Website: bh-photo
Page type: address-validator
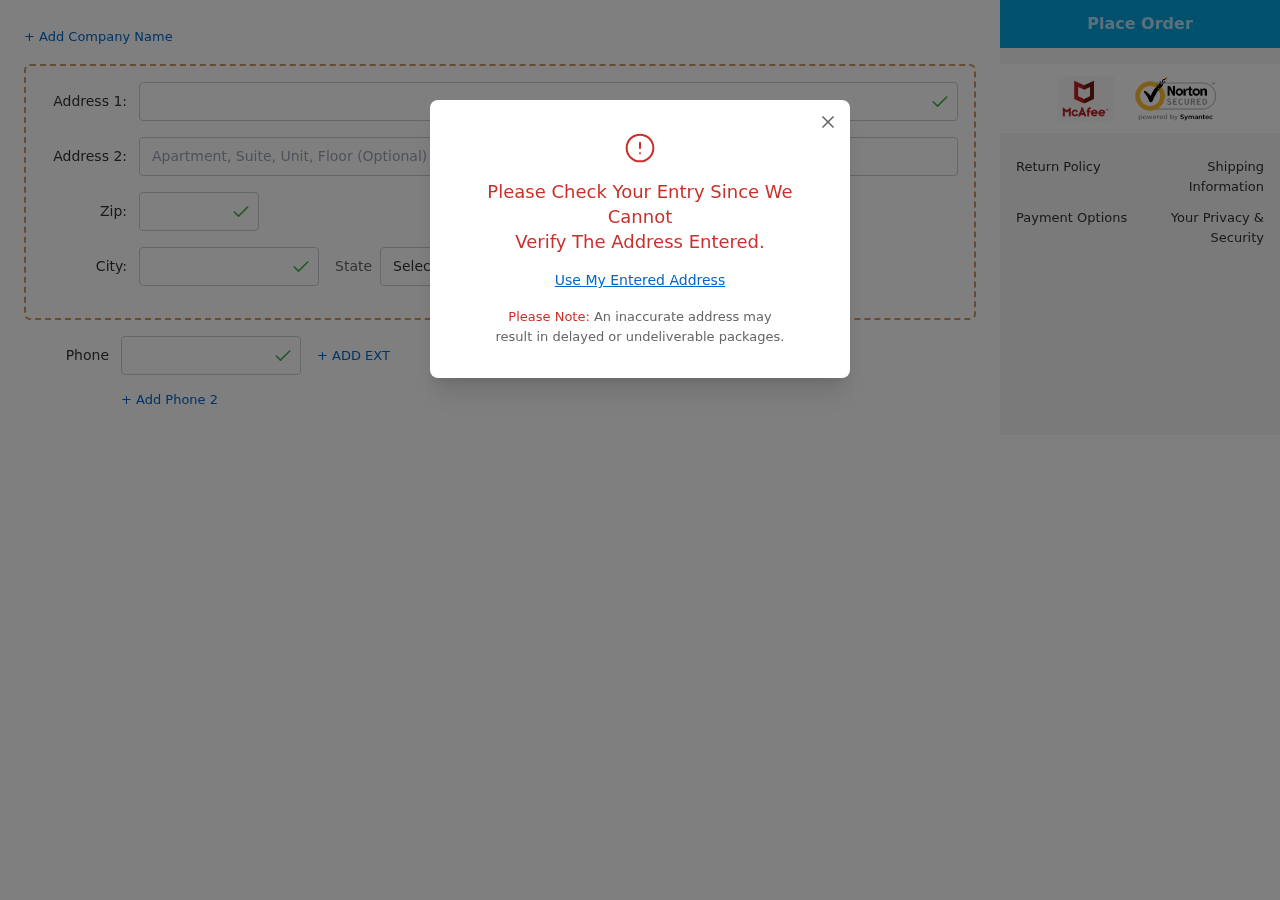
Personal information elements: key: PII_CITY
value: West Jacob
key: PII_PHONE
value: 2127052656
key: PII_POSTCODE
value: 86324
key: PII_STATE_ABBR
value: CO
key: PII_STREET
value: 87290 Kathleen Ways Apt. 559